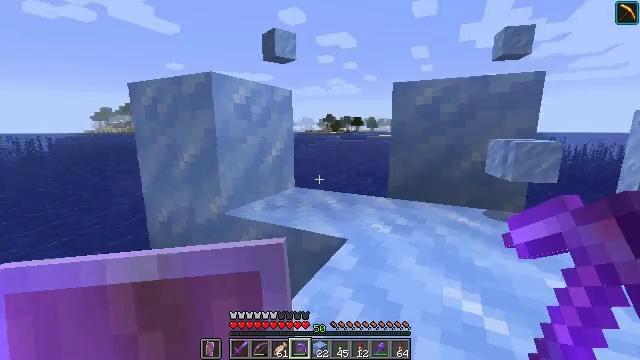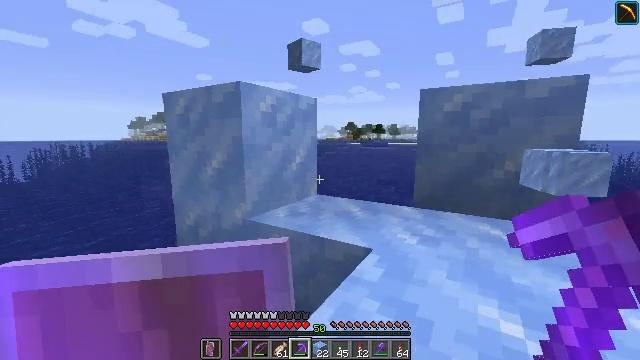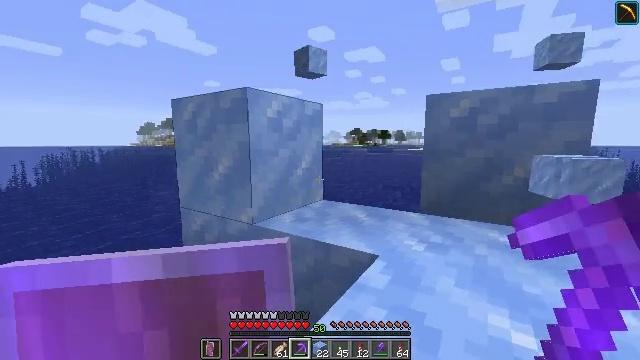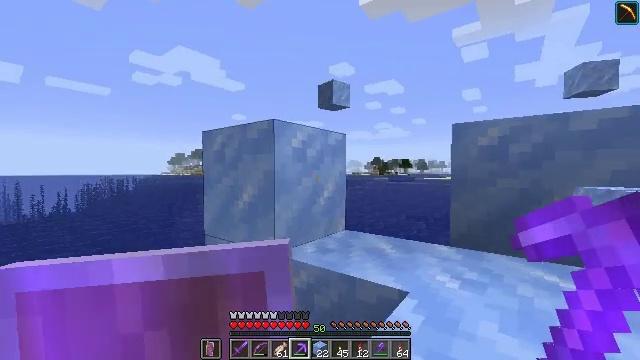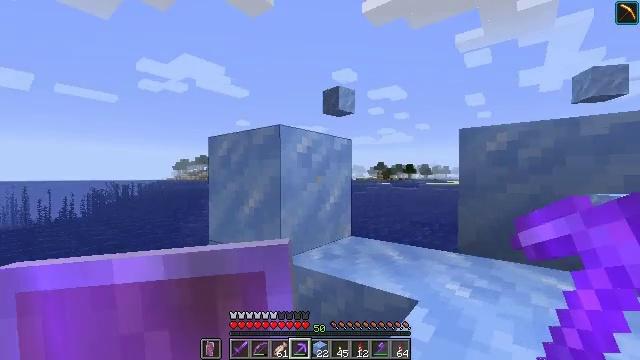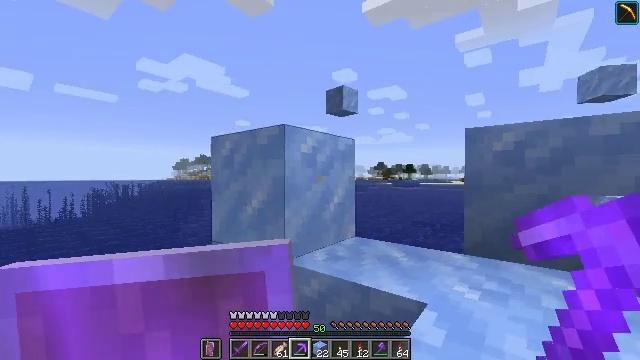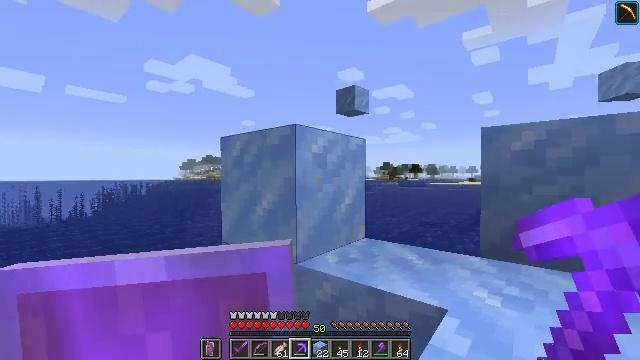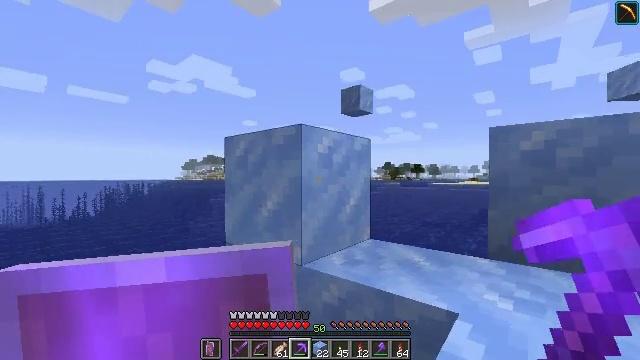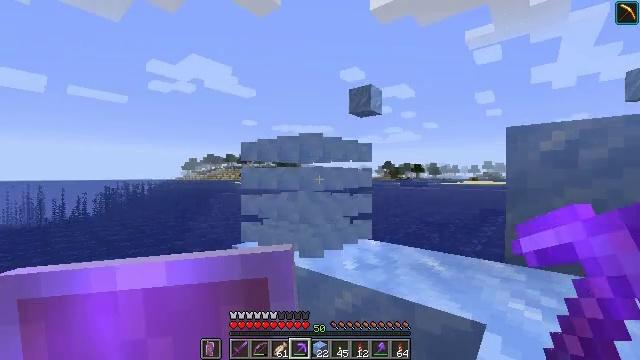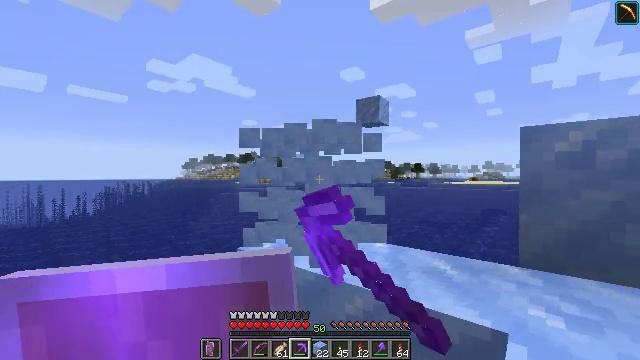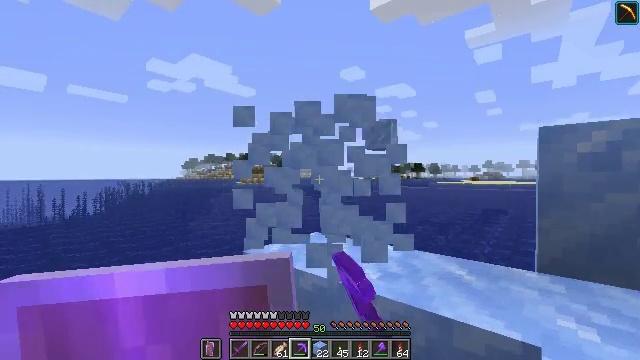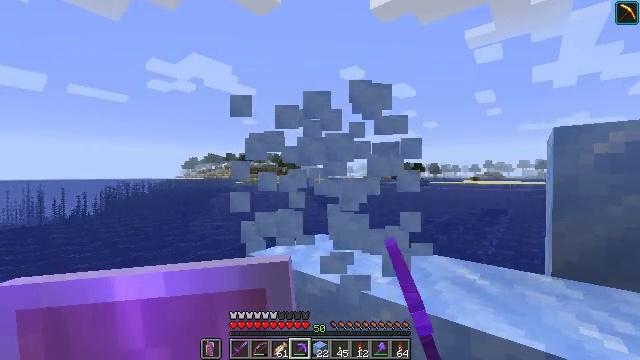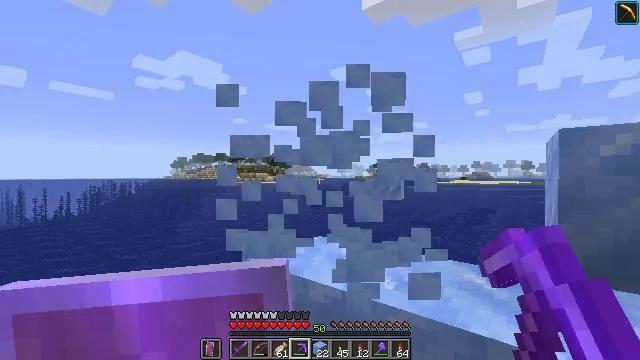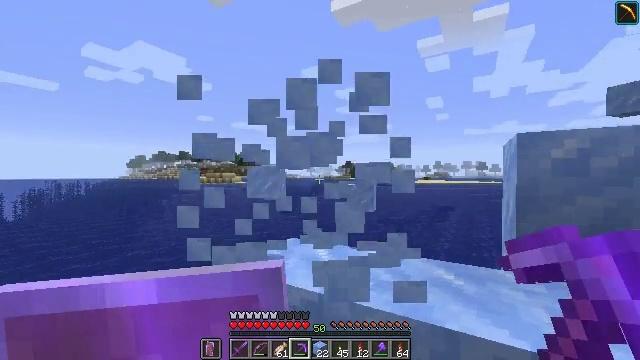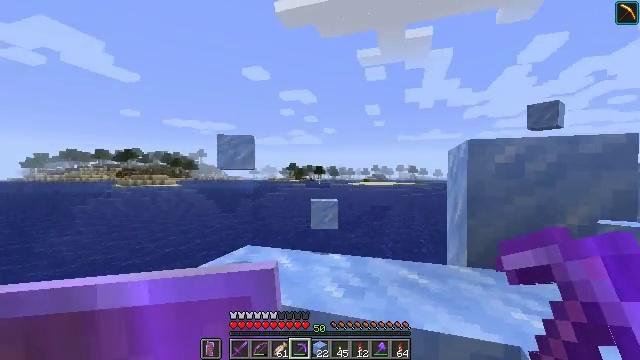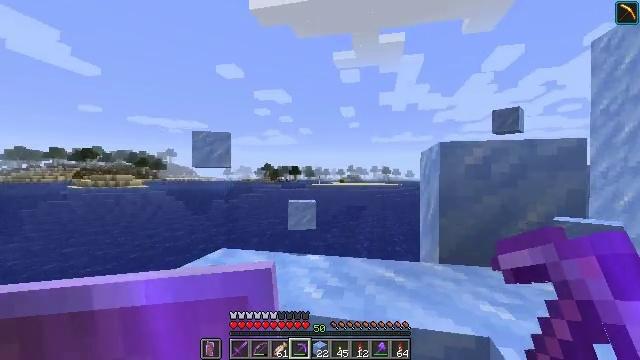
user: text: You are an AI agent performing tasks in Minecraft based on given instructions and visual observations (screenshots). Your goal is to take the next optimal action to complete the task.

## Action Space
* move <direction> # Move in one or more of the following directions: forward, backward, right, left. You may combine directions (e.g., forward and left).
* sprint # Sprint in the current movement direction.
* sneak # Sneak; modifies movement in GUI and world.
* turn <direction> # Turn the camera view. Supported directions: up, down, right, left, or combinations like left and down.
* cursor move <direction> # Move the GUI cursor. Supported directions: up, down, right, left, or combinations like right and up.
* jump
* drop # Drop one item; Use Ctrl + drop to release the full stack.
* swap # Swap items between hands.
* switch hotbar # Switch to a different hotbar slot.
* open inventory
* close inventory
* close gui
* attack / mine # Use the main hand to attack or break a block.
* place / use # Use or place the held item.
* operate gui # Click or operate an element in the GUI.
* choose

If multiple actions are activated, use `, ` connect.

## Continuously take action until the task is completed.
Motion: motion action
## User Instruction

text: Break packed ice to add to inventory.
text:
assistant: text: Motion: turn left and up
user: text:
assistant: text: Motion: turn left and up
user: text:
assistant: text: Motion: move forward, turn left and up
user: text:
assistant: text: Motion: move forward, turn up
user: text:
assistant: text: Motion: move forward
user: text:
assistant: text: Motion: move forward, turn left
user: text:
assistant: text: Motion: move forward
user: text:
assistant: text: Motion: move forward, attack / mine
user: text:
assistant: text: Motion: move forward, attack / mine
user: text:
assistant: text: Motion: move forward, attack / mine
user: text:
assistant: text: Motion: move forward and move left
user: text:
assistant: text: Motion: move forward and move left, turn right
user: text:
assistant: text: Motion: move forward and move left, turn right
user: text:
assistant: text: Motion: move forward and move left, turn right
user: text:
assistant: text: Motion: move forward and move left, turn right
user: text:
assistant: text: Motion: move forward and move left, turn right
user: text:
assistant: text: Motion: move forward and move left, turn right
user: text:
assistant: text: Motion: move forward and move left, turn right
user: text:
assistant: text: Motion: move forward and move left, turn right
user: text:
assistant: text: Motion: move forward, turn right and down
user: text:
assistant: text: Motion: move forward, turn right and down
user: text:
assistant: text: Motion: move forward
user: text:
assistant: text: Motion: move forward, turn right and down, jump
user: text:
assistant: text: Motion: move forward, turn right and down, jump
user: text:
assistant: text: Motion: move forward, turn right and down, jump
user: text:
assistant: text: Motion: move forward, turn right and down, jump
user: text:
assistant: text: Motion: move forward, turn down, jump
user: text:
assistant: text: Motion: move forward and move left, turn right and down
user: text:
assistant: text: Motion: move forward and move left, turn right and down
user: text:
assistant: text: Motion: move forward and move left, turn right and down